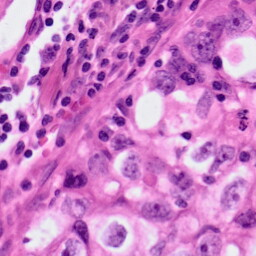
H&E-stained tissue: Lung